Field crop: tomato
Growth stage: 1
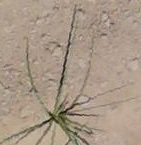
Species: cyperus